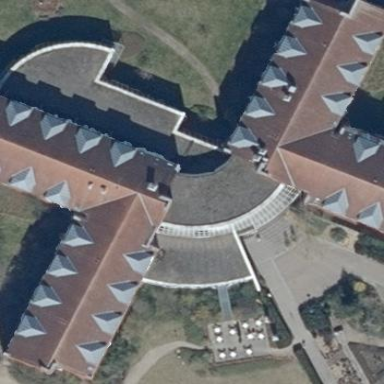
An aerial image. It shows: Hospital building providing healthcare services.